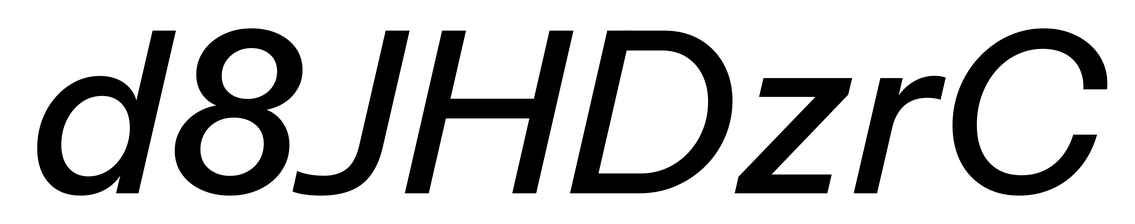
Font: InstrumentSans-Italic_Medium_Italic